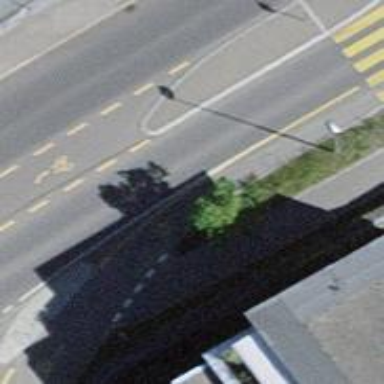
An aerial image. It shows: Cycleway.